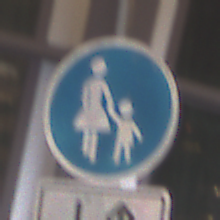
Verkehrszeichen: Gehweg
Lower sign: RichtungsangabeDurchPfeile8
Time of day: NotSpecified
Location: Indoor (Urban)
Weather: NotSpecified
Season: NotSpecified
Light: Artificial